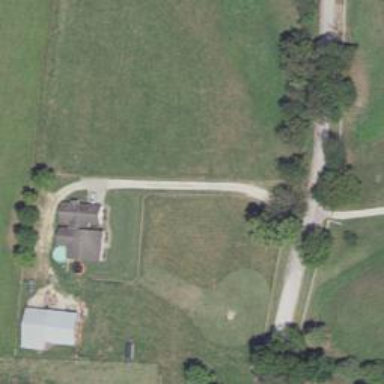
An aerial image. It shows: Driveway.